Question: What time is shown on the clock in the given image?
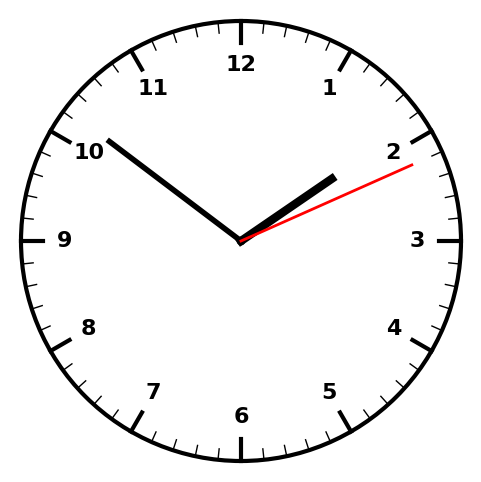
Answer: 01:51:11